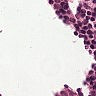
Metastatic tissue present: no